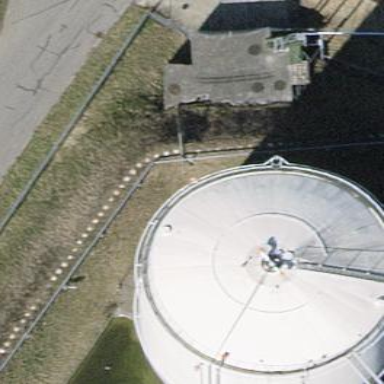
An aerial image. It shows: Industrial building with storage tank.